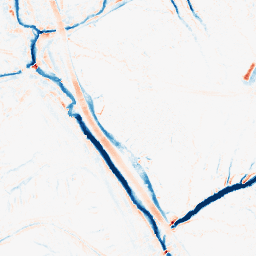
Category: morphological
Decomposition family: morphological
Decomposition parameters: operation: average
size: 5
Upsampling method: edge_directed
Upsampling parameters: scale: 4
Upsampling scale: 4